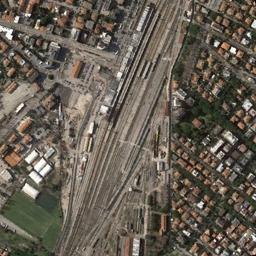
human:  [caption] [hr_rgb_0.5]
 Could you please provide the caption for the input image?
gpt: The railway station is next to some buildings and trees .

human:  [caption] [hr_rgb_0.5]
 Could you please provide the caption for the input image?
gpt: A well-equipped railway station in a crowded city .

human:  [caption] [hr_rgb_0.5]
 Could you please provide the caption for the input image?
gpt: Many buildings of different shapes are beside the railway station .

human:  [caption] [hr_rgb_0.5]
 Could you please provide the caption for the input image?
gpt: The railway station with lots of railways is surrounded by a residential area .

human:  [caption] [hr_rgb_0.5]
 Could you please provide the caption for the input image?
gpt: There are many buildings around the railway station .